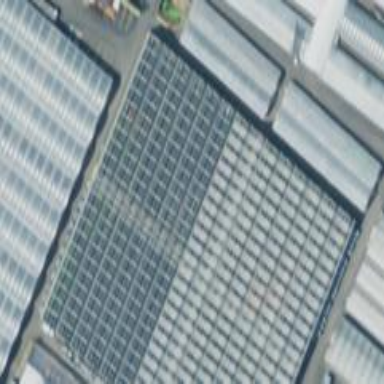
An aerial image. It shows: Greenhouse.